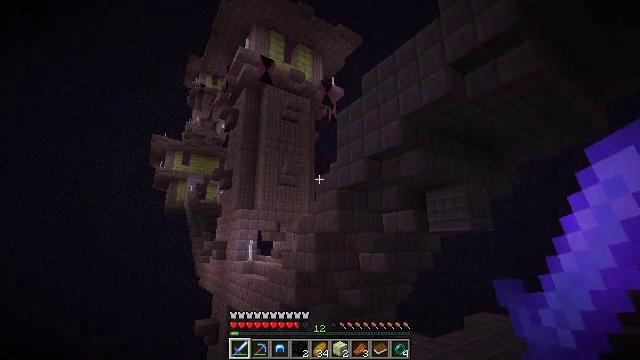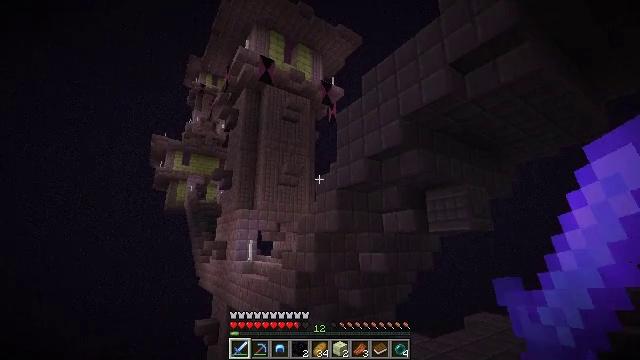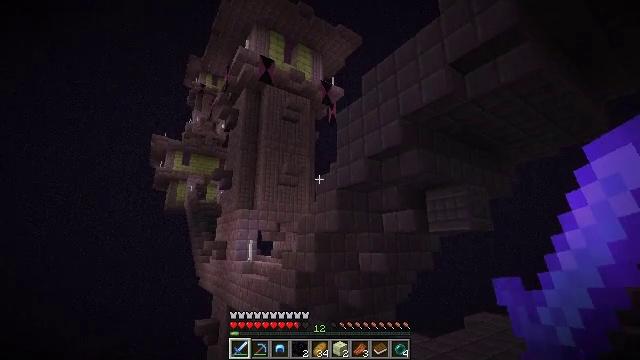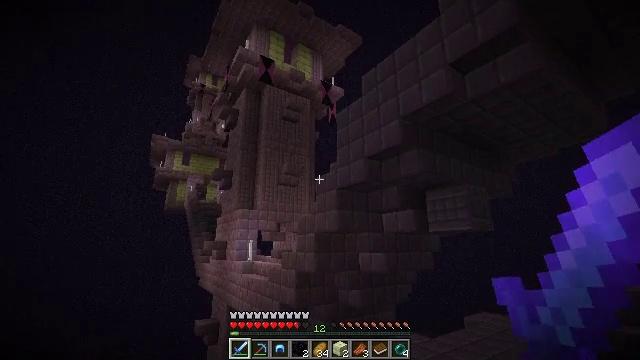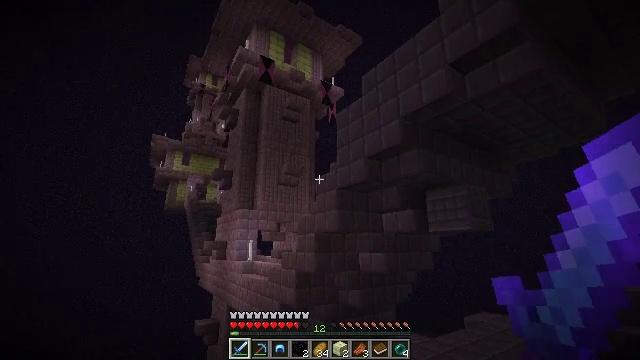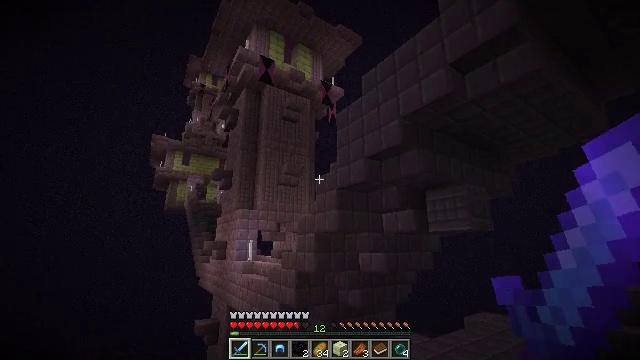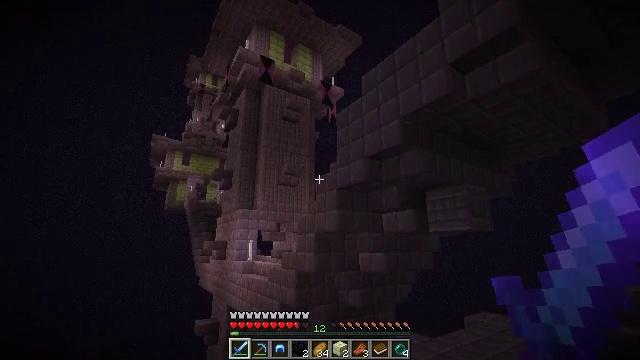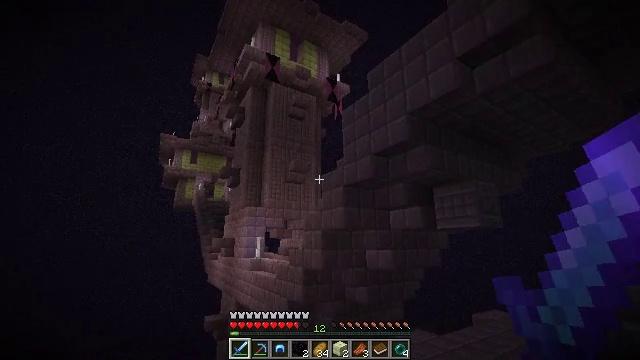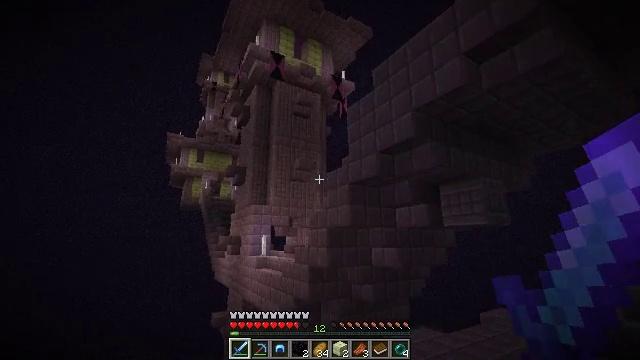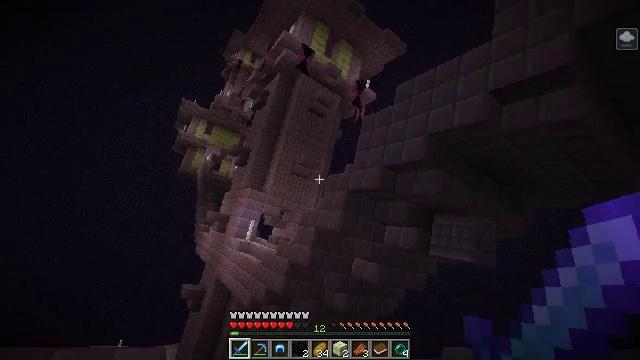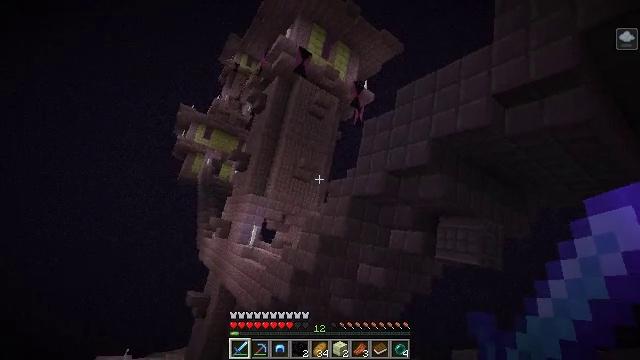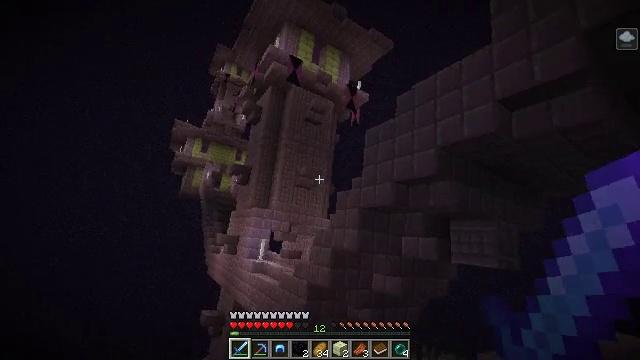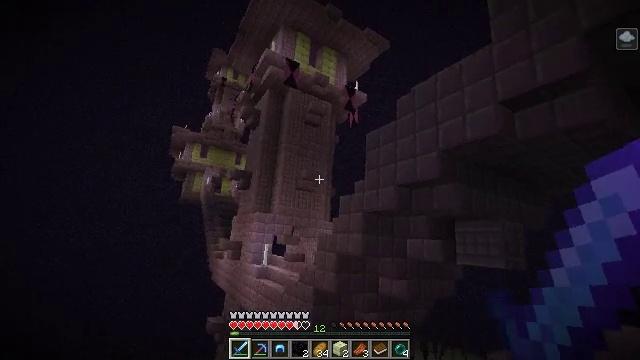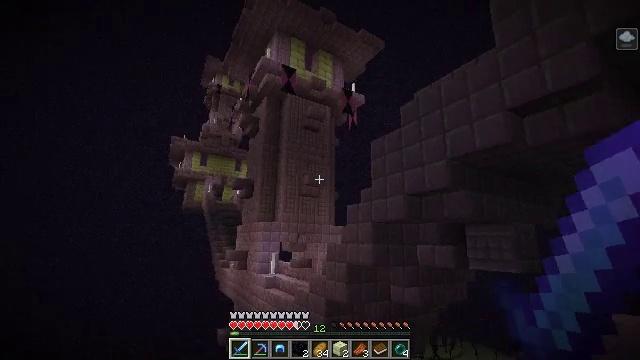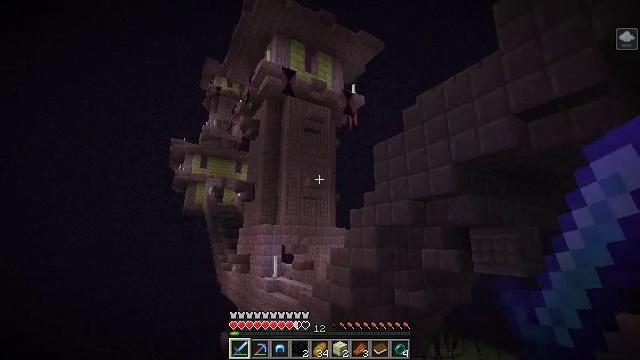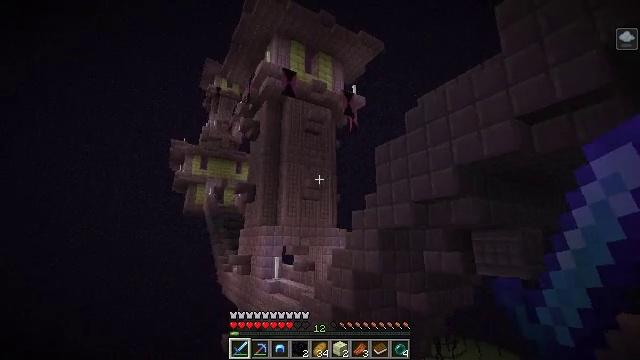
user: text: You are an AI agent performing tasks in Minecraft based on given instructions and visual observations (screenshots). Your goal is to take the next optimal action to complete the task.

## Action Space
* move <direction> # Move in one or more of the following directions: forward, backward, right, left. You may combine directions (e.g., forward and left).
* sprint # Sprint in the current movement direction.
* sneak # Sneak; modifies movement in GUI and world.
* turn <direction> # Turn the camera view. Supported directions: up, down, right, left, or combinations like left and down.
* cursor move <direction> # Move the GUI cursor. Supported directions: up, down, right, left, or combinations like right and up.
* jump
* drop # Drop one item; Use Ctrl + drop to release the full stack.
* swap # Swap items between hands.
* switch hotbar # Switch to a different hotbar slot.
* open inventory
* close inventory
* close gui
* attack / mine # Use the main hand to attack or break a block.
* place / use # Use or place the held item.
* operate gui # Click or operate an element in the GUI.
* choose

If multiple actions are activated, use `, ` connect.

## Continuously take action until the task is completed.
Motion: motion action
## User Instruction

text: Gather purpur pillar for building.
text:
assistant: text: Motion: no_op
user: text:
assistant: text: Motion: no_op
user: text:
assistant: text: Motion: no_op
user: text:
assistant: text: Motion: no_op
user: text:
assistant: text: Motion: no_op
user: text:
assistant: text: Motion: no_op
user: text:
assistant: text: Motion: turn left
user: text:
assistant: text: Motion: turn left
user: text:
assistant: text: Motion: no_op
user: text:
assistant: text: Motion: no_op
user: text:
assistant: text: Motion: no_op
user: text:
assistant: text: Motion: no_op
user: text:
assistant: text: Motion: no_op
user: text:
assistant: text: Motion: no_op
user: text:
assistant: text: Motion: no_op
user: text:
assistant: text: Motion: no_op
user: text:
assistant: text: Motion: no_op
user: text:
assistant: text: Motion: no_op
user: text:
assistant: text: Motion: turn right and down
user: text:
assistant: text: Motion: move forward and move right, turn right and down
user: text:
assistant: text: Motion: move forward and move right, turn right
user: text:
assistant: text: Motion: move forward and move right, turn left and up
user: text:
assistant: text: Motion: move forward and move right, sprint, turn left and up
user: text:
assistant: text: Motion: move forward, sprint, turn left and up
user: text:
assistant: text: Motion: move forward, sprint, turn left and up
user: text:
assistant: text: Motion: move forward, sprint
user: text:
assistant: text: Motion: move forward, sprint
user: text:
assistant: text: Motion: move forward, sprint
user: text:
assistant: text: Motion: move forward, sprint
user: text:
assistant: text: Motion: move forward, sprint